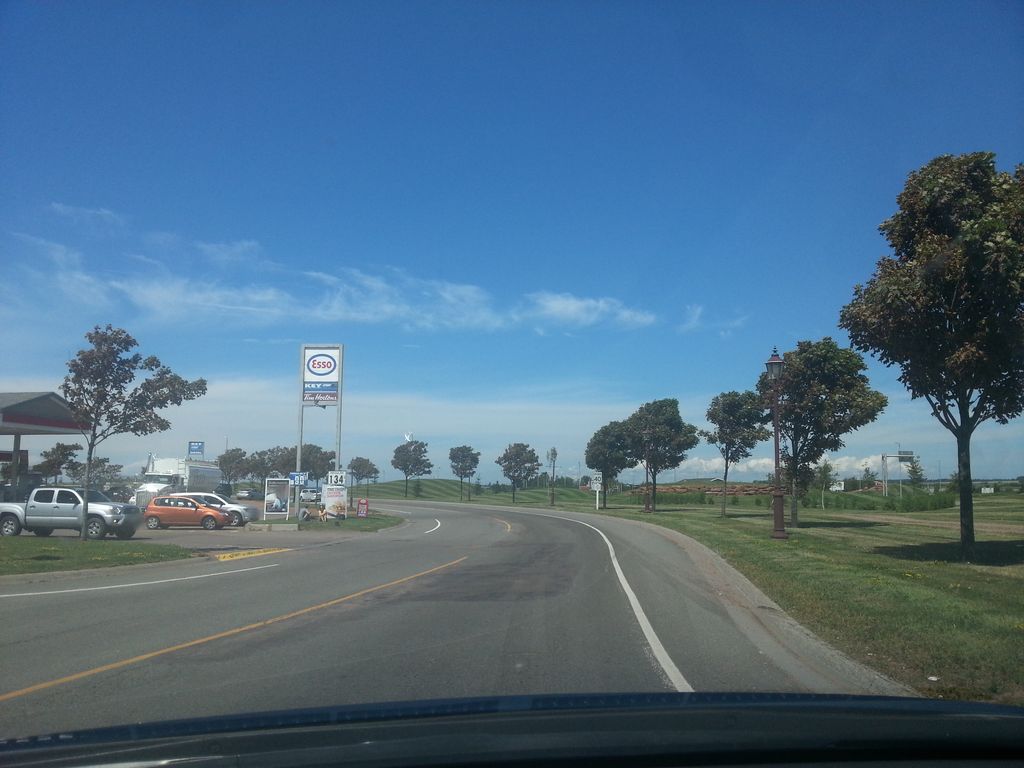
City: charlottetown